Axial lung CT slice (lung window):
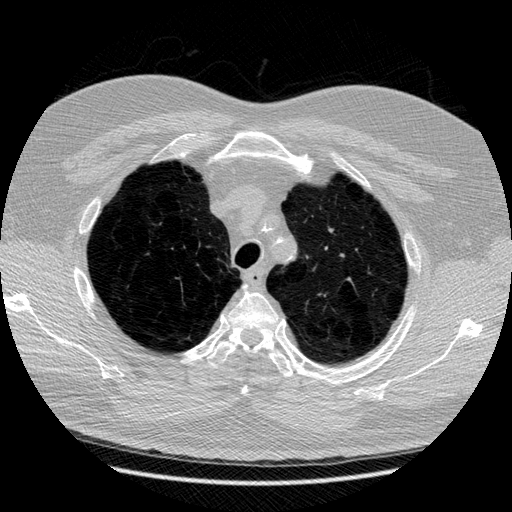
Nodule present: no